Question: I was asked to develop a game called "Flag Quiz" in which the player have to guess the correct name of the flag that appears in the middle of the screen.

Of course I have a lot of pictures (221 flags) and I have to put them inside the program because, when the button 'Play' is pressed, the program has to pick randomly 10 of these flags.
I was thinking to use an 'ImageList' but the flags are 480x311 and so Delphi asks me to separate the picutre in 30 different bitmaps. Can I do anything about this?
My idea, to avoid that problem, was the following (although I think that it's not very good): create 221 TPicture components (invisible to the user of course) and load in each of them a picture of a flag.
I'd prefer not using the last idea I had. Do you know any improvement?
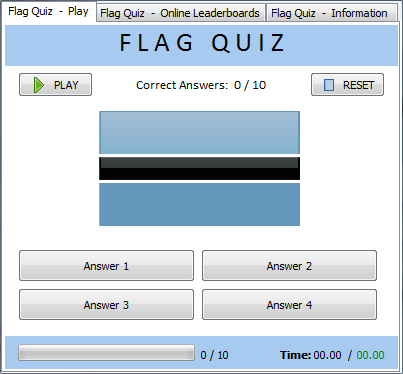
Answer: This sort of problem is simply not suited to the form designer. You want to store 221 images, and managing that in the IDE will be horrible. Once you've got them all in you won't be able to see them readily because they will be base 16 encoded in a .dfm file. Under revision control it will be a mess because you won't be able to change individual images in a manageable and traceable manner.
The accepted way to do this is to use resources. If it were me, I'd arrange for my images to have predicatable names. For instance, 'flag1', 'flag2', etc. I'd generate a resource script (.rc) that listed all the flags. I'd compile that resource script to a compiled resource (.res) which is linked to the executable. I'd have the resource script and the image files committed to revision control.
Then at runtime you have a single 'TImage' control to display the flag. Every time you need a new image you load it with 'TResourceStream', and push it into the 'TImage' control.